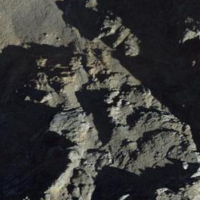
EUNIS habitat code: 48
Species observed at this site:
Ranunculus glacialis